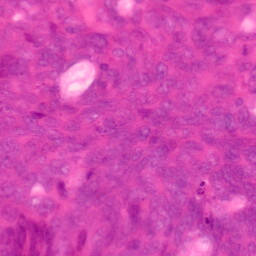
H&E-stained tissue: Colon